【题型】选择题　【知识点】立体几何　【难度】easy
已知正方形$ABCD$的边长为$4$，$BC$和$CD$的中点分别为$M$，$N$，沿$AM$，$MN$，$NA$折起来使得$B$，$D$，$C$重合于$P$，得到三棱锥$P-AMN$，则三棱锥$P-AMN$外接球的表面积为（ ）\\[6pt]
\noindent
A．$24\pi$ \qquad B．$18\pi$ \qquad C．$12\pi$ \qquad D．$6\pi$\\[6pt]
【解答】
\textbf{【答案】}A\\[6pt]
\noindent
\textbf{【分析】}根据给定条件，可得$PA,PM,PN$两两垂直，再补成长方体，求出该长方体的体对角线长即可求解.\\[6pt]
\noindent
\textbf{【详解】}依题意，在三棱锥$P-AMN$中，$PM\perp PN,PA\perp PM,PA\perp PN$，\\
将此三棱锥补成以$PA,PM,PN$为共点三条棱的长方体，\\
设三棱锥$P-AMN$外接球的半径为$R$，则$(2R)^2=PM^2+PN^2+PA^2=2^2+2^2+4^2=24$，\\
所以三棱锥$P-AMN$外接球的表面积为$4\pi R^2=24\pi$.\\[6pt]
\noindent
故选：A

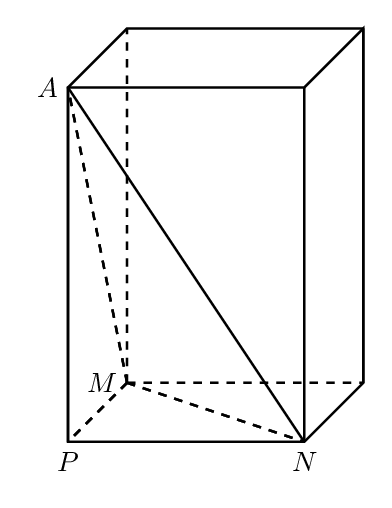